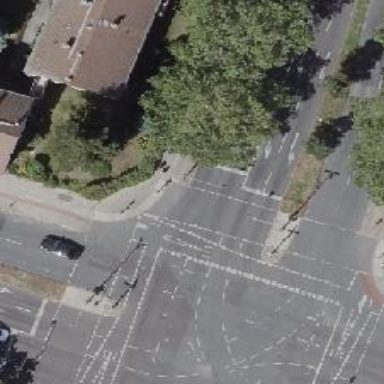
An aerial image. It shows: Road with traffic signals.